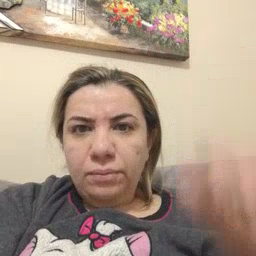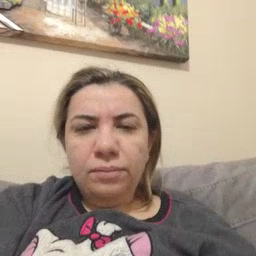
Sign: hat